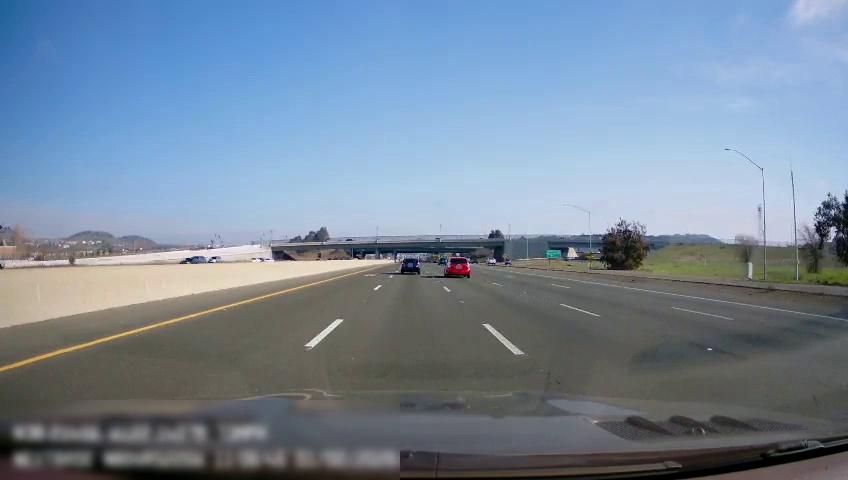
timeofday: Day
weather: Sunny
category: Drivable Space
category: Vehicles | Car
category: Vehicles | SUV
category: Vehicles | Car
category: Drivable Space
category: Vehicles | SUV
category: Vehicles | Car
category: Vehicles | Car
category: Vehicles | Car
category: Lanes | Current Lane
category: Lanes | Alternate Lane
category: Lanes | Current Lane
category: Lanes | Alternate Lane
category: Lanes | Alternate Lane
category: Lanes | Alternate Lane
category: Traffic | Signs